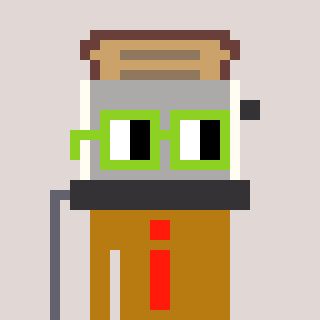
a pixel art character with square light green glasses, a toaster-shaped head and a gold-colored body on a warm background